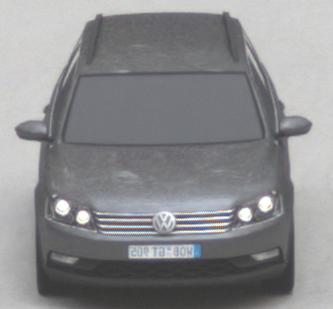
Make: VW
Model: Passat Alltrack 1.8 TSI
Detailed model: Passat (B7) Alltrack
Model produced from: 2012/03
Model produced until: 2013/06
Doors: 5
Color: gray
Road condition: dry road
Daytime: morning or afternoon
Contrast: low contrast